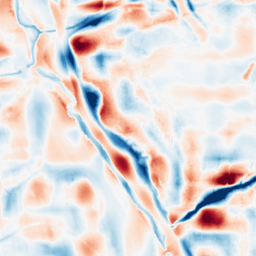
Category: wavelet
Decomposition family: wavelet_dwt
Decomposition parameters: wavelet: coif2
level: 5
Upsampling method: linear_exact
Upsampling parameters: scale: 4
Upsampling scale: 4